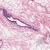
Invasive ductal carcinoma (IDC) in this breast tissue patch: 0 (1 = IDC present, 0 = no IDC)